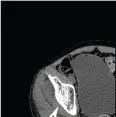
The images of the WSS patients. (E) Hip CT of the brother of proband suggested osteoporosis that was not consistent with actual age. (arrows).
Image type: radiology (ct)